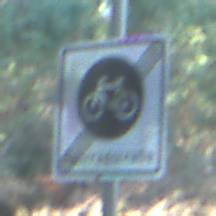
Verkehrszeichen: EndeFahrradstrasse
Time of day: MorningAfternoon
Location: Outdoor (Nature)
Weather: Clear
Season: NotSpecified
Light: Natural